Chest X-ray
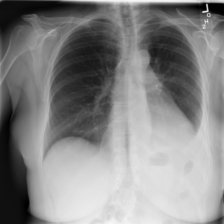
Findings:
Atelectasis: negative
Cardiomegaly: negative
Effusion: positive
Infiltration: negative
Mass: negative
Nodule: negative
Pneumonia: negative
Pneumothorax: negative
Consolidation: negative
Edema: negative
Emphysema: negative
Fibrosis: negative
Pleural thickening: negative
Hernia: negative